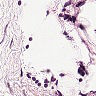
Metastatic tissue present: no